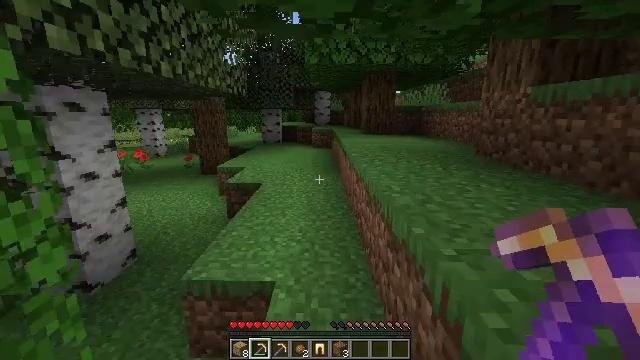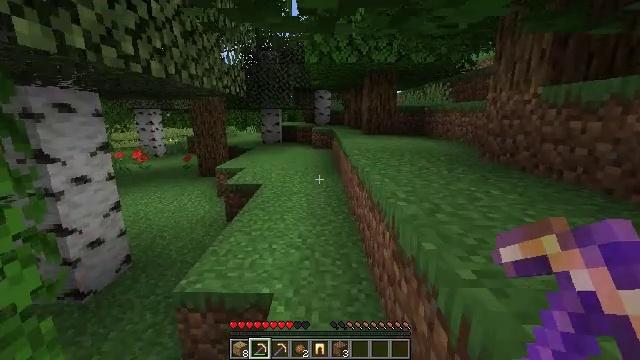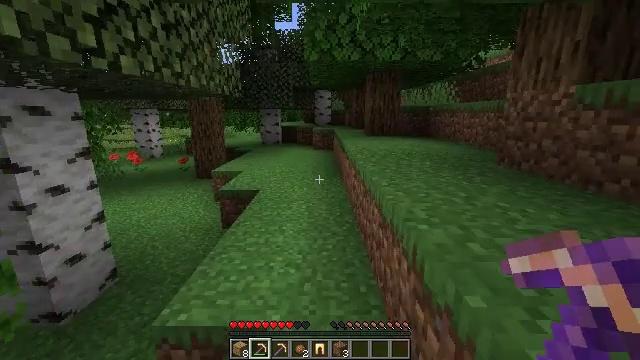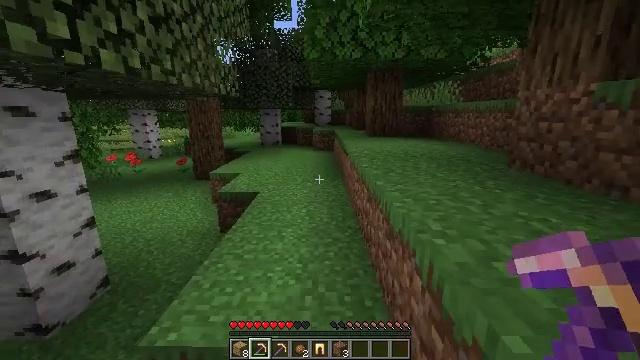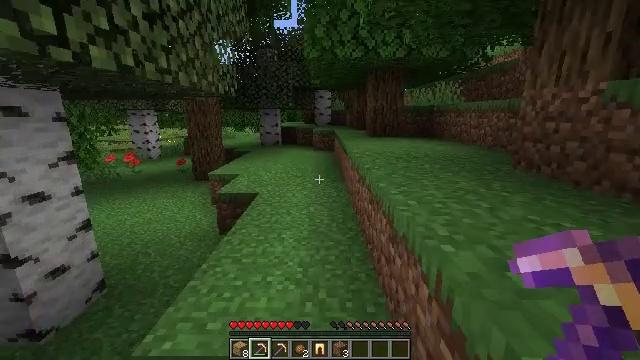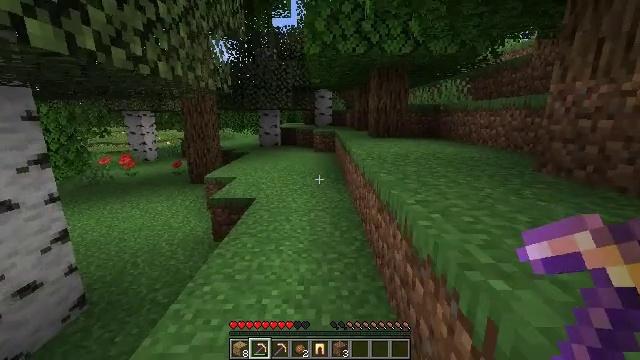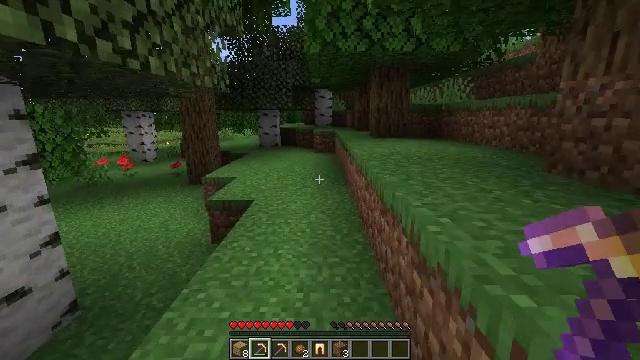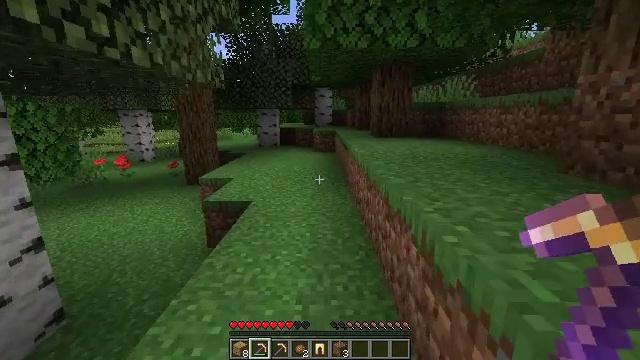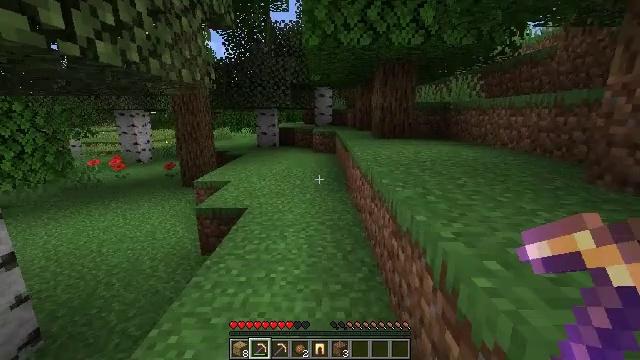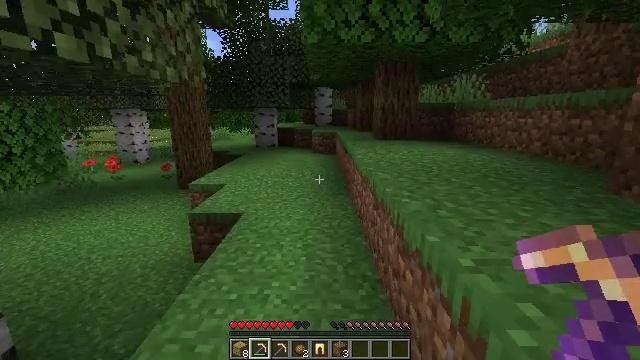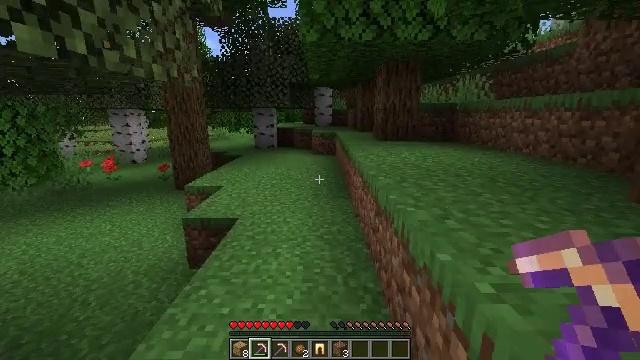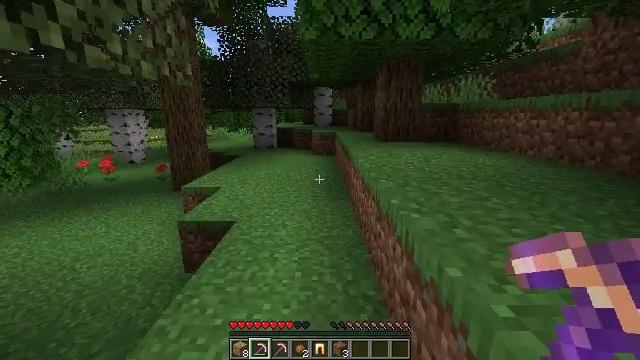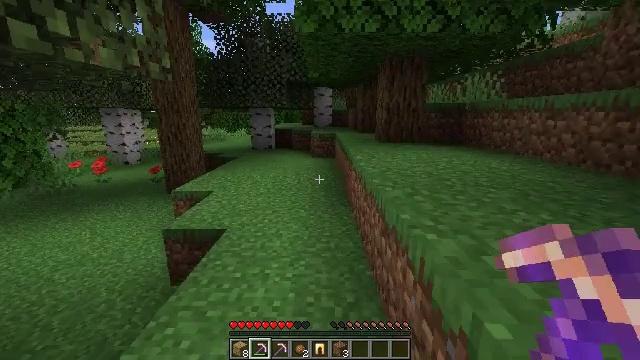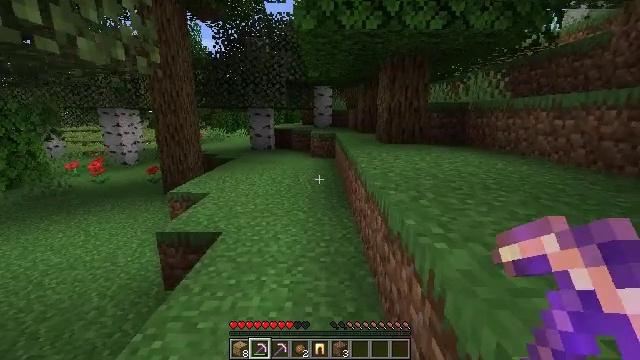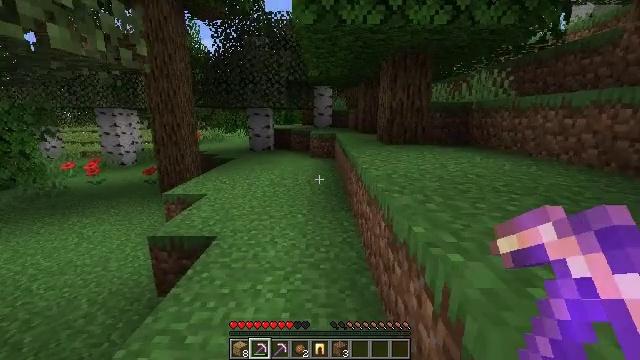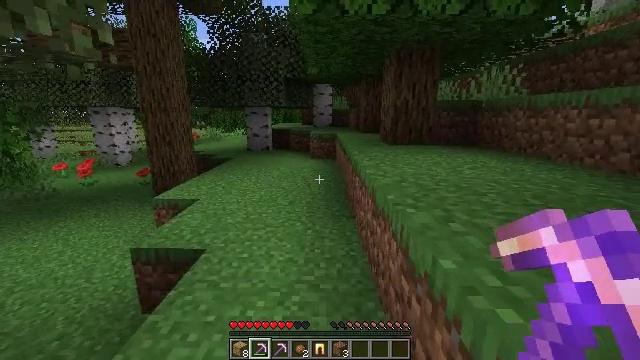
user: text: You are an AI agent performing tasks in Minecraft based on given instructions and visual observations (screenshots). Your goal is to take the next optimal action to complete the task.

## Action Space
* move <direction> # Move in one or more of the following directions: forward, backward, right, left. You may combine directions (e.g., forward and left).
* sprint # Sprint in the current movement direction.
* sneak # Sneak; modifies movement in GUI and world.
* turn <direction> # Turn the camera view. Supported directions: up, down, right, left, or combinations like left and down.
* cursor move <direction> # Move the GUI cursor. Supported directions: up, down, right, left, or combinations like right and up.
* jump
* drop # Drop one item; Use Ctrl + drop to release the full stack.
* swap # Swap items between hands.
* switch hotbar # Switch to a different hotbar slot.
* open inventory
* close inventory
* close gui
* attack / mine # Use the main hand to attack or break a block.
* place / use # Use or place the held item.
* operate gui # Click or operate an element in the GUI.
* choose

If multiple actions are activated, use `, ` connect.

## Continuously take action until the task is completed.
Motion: motion action
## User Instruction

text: Gather oak leaves by attacking.
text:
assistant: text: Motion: move forward
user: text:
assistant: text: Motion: move forward
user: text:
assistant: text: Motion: move forward
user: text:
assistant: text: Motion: move forward
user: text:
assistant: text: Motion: move forward
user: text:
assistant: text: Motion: move forward
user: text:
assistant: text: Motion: move forward
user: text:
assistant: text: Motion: move forward
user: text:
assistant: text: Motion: move forward
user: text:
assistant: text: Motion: move forward
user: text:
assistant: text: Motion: move forward
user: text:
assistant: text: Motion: move forward
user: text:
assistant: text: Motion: move forward
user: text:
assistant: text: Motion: move forward
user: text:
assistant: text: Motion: move forward
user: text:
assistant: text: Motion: move forward
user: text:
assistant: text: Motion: move forward
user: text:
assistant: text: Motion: move forward
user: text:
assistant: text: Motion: move forward, turn left
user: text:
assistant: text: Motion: move forward
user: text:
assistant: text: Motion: move forward
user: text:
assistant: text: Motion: move forward, turn left
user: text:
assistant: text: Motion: move forward, turn left
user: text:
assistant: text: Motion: move forward, turn left
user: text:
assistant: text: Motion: move forward, turn left
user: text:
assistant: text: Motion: move forward
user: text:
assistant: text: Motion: move forward
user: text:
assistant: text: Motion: move forward
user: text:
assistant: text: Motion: move forward
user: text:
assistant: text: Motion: move forward